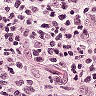
Metastatic tissue present: no